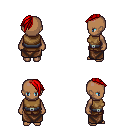
a pixel art fantasy rpg character, female body template, human, dark skin, leather chest armor, robe skirt, red long mohawk hairstyle, four views (front, back, left, right), 2x2 character sprite sheet, small pixel art, hard edges, no anti-aliasing